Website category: jobs
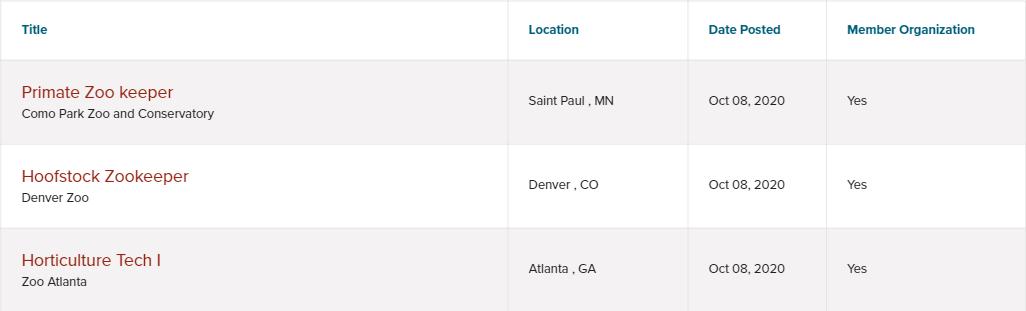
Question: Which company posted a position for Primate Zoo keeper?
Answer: Como Park Zoo and Conservatory

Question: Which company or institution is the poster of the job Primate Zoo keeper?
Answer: Como Park Zoo and Conservatory

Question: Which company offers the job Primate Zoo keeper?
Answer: Como Park Zoo and Conservatory

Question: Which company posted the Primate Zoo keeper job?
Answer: Como Park Zoo and Conservatory

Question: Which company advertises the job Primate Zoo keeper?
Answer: Como Park Zoo and Conservatory

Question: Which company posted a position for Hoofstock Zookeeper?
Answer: Denver Zoo

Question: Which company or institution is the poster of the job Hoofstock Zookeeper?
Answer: Denver Zoo

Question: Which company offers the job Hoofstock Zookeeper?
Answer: Denver Zoo

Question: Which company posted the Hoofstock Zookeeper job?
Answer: Denver Zoo

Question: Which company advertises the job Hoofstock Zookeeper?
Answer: Denver Zoo

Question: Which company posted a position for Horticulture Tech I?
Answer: Zoo Atlanta

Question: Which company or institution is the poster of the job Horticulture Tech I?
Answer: Zoo Atlanta

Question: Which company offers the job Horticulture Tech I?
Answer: Zoo Atlanta

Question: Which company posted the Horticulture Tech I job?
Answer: Zoo Atlanta

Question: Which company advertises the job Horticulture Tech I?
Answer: Zoo Atlanta

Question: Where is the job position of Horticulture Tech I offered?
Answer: Atlanta , GA

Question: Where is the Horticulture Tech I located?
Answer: Atlanta , GA

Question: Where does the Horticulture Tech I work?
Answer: Atlanta , GA

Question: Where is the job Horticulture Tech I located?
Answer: Atlanta , GA

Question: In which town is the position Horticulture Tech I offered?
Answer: Atlanta , GA

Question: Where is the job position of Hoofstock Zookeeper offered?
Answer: Denver , CO

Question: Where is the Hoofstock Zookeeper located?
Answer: Denver , CO

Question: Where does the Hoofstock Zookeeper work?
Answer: Denver , CO

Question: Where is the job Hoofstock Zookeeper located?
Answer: Denver , CO

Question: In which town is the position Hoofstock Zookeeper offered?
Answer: Denver , CO

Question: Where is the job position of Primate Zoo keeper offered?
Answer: Saint Paul , MN

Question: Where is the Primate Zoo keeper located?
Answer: Saint Paul , MN

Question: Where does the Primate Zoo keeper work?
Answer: Saint Paul , MN

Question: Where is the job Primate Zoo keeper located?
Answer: Saint Paul , MN

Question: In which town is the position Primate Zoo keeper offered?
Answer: Saint Paul , MN

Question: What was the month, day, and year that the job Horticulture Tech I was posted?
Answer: Oct 08, 2020

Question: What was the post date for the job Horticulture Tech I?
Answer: Oct 08, 2020

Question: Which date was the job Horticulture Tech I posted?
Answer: Oct 08, 2020

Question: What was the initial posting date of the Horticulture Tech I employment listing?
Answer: Oct 08, 2020

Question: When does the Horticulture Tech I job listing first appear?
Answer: Oct 08, 2020

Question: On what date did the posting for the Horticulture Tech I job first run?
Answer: Oct 08, 2020

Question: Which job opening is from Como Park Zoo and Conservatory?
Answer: Primate Zoo keeper

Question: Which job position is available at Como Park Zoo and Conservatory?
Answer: Primate Zoo keeper

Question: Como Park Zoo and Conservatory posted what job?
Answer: Primate Zoo keeper

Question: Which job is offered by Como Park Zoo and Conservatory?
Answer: Primate Zoo keeper

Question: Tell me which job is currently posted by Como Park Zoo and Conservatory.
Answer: Primate Zoo keeper

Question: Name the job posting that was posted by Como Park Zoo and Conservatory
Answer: Primate Zoo keeper

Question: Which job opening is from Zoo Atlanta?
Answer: Horticulture Tech I

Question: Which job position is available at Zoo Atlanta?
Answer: Horticulture Tech I

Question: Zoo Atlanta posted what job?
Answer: Horticulture Tech I

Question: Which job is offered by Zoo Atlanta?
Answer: Horticulture Tech I

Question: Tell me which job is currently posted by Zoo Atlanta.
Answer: Horticulture Tech I

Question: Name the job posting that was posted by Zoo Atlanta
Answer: Horticulture Tech I

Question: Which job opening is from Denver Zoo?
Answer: Hoofstock Zookeeper

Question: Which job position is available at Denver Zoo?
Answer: Hoofstock Zookeeper

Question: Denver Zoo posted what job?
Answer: Hoofstock Zookeeper

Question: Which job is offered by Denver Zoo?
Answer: Hoofstock Zookeeper

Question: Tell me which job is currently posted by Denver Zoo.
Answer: Hoofstock Zookeeper

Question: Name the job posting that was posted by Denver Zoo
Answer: Hoofstock Zookeeper

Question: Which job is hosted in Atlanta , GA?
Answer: Horticulture Tech I

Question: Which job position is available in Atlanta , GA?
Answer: Horticulture Tech I

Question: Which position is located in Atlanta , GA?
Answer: Horticulture Tech I

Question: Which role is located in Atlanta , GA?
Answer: Horticulture Tech I

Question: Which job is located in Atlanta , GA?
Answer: Horticulture Tech I

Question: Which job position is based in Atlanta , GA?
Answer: Horticulture Tech I

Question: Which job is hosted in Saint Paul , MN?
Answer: Primate Zoo keeper

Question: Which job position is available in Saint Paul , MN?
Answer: Primate Zoo keeper

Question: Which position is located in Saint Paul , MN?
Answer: Primate Zoo keeper

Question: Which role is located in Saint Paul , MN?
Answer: Primate Zoo keeper